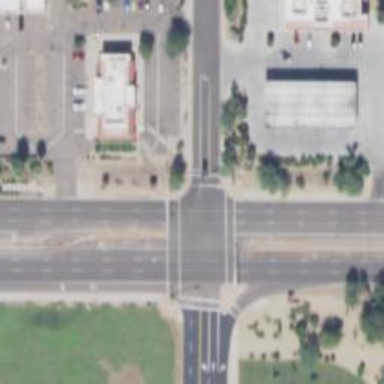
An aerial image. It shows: Solid stop line on the road.